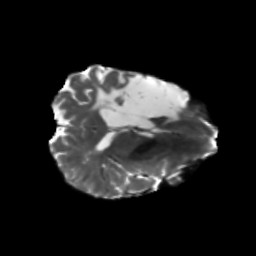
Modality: T2w
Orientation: axial
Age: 46
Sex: female
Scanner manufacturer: siemens
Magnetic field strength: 3 T
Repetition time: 5.47 s
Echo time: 0.0854 s